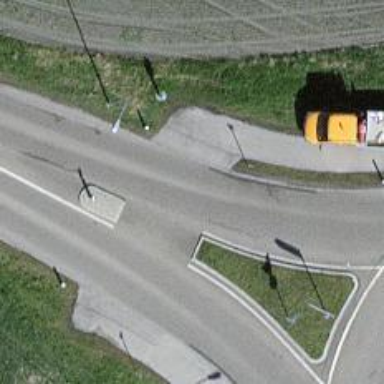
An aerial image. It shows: Paved footway with crossing.